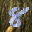
Label: 8